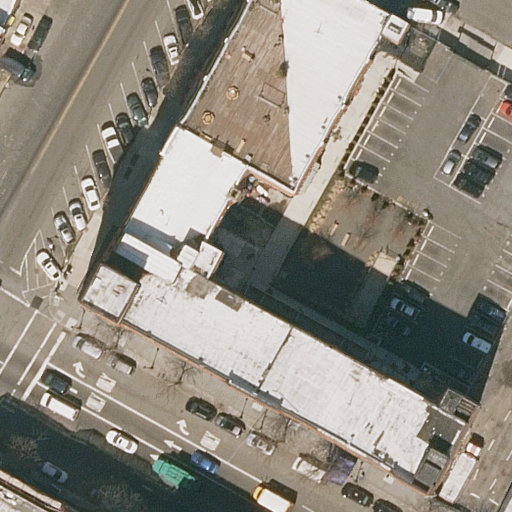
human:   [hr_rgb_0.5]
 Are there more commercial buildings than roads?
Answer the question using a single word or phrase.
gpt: no

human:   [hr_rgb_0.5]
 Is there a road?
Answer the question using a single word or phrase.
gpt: yes

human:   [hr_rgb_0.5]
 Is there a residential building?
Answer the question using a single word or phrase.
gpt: yes

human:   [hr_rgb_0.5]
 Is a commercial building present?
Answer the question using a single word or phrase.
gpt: no

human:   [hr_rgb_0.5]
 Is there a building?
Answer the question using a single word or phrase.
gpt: yes

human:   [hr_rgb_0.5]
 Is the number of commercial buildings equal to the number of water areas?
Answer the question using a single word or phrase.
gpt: yes

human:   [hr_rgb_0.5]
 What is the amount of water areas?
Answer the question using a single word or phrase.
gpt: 0

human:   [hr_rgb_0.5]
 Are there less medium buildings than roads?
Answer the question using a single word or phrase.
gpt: no

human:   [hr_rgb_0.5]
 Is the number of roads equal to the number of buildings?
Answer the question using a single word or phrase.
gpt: no

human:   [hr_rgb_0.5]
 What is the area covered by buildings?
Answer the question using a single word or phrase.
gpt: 3269m2

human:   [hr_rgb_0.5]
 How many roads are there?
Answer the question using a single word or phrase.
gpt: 3

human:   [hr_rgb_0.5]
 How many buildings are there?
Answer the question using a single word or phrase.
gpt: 7

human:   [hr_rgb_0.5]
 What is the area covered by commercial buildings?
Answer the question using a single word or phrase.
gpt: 0m2

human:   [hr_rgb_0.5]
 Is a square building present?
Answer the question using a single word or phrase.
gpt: no

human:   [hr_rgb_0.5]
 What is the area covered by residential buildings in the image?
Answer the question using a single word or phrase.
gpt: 3269m2

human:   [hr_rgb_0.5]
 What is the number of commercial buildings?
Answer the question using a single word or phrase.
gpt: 0

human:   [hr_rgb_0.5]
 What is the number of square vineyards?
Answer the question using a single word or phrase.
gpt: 0

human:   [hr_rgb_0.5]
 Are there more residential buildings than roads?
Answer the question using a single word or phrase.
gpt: yes

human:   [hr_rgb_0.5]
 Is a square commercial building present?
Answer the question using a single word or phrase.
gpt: no

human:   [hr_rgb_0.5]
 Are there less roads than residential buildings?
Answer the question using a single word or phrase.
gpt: yes

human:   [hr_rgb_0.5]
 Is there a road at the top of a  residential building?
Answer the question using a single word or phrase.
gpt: yes

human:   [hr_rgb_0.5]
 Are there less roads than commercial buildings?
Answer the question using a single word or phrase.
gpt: no

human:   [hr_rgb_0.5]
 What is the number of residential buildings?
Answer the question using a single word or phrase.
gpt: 7

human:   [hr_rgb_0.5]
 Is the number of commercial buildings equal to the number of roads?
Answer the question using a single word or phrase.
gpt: no

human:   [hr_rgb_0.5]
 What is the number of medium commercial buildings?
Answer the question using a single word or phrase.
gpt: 0

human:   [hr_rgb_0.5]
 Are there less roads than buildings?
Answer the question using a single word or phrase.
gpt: yes

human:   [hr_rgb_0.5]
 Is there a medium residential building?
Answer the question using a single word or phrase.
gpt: yes

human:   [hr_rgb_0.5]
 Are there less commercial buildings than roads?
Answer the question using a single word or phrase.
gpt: yes

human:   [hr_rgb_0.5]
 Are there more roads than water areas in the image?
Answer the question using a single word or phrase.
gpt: yes

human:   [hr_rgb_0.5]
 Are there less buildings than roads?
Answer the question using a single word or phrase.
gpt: no

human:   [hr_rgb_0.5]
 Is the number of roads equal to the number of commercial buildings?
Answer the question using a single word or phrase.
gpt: no

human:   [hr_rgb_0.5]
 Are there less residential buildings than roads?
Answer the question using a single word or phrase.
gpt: no

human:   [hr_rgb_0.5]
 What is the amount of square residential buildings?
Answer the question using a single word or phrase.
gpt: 0

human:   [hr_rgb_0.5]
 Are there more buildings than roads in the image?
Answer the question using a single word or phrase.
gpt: yes

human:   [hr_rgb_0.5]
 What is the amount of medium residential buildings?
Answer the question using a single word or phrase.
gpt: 3

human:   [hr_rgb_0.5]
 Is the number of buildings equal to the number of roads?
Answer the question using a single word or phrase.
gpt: no

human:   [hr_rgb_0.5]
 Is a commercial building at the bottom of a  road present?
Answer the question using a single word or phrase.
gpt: no

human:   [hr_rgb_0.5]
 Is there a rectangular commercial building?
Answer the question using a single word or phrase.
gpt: no

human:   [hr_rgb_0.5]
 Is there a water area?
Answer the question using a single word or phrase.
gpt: no

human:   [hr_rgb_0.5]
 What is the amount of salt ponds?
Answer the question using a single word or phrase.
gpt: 0

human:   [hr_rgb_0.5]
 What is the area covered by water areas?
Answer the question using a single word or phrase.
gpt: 0m2

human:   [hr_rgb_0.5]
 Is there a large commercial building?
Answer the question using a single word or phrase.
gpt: no

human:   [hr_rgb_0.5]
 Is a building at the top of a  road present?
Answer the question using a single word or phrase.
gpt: yes

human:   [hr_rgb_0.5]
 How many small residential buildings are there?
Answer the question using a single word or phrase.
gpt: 1

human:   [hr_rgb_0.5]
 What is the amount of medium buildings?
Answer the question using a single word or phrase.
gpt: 3

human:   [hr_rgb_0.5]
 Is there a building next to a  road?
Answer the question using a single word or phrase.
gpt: yes

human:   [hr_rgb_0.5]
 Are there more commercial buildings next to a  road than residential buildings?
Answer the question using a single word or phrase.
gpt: no

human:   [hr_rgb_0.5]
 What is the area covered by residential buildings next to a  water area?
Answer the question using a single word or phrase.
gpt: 0m2

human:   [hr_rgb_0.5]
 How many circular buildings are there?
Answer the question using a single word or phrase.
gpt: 0

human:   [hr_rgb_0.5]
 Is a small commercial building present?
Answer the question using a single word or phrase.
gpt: no

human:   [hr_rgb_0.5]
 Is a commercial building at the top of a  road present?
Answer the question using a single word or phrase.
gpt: no

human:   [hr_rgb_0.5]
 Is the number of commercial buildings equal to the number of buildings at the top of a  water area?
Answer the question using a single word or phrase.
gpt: yes

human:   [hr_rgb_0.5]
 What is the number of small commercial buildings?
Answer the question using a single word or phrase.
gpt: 0

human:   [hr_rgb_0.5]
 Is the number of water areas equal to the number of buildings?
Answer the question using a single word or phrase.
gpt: no

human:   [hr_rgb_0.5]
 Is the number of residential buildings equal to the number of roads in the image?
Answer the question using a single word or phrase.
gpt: no

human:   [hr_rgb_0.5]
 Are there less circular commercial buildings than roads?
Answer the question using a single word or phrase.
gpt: yes

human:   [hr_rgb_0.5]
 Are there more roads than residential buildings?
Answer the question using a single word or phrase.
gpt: no

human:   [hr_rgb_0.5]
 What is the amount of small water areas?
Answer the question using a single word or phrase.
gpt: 0

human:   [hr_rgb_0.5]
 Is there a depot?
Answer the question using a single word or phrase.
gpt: no

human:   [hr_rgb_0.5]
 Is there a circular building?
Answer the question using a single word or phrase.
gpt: no

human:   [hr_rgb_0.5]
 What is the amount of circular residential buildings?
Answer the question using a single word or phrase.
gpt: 0

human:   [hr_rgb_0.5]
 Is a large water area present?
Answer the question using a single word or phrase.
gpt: no

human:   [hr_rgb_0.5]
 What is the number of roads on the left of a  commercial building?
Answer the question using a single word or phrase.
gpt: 0

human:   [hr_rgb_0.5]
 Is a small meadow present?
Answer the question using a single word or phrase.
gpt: no